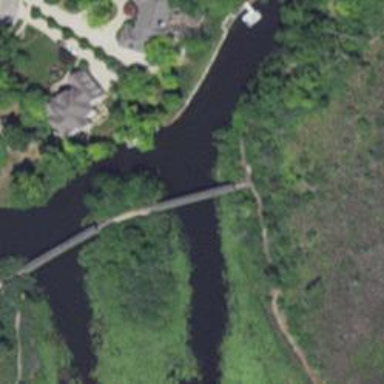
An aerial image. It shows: Covered footway on bridge.